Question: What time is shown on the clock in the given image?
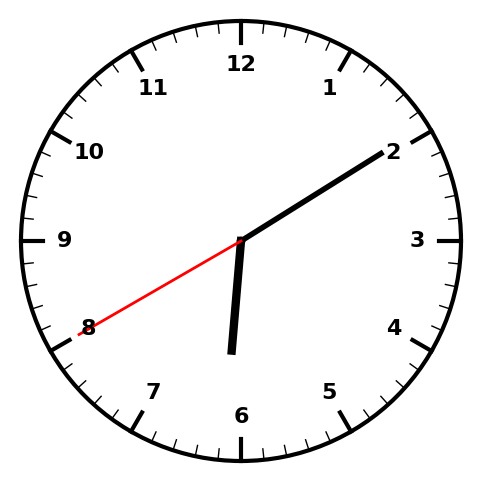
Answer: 06:09:40